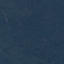
Land use / land cover class: Forest